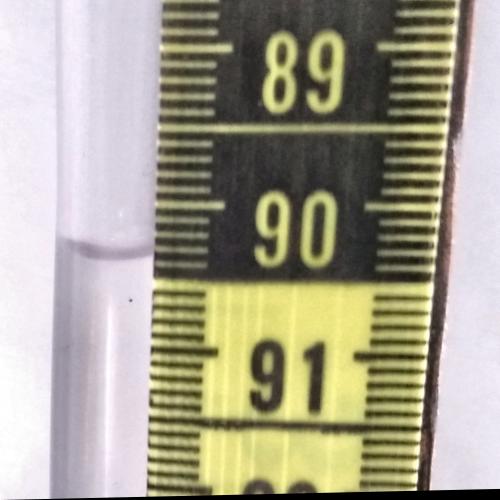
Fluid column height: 90.4 cm